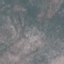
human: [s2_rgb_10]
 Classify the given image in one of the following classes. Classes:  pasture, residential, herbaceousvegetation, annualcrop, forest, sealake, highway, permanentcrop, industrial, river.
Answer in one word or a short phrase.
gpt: HerbaceousVegetation